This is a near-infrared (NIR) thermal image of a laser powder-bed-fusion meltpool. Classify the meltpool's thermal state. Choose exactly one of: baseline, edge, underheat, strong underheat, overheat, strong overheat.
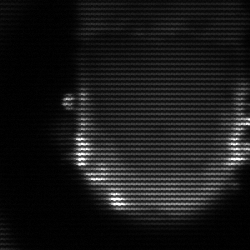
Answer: baseline